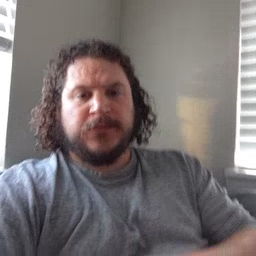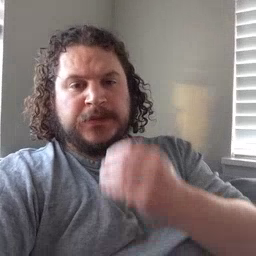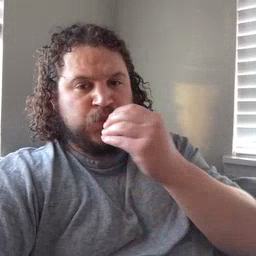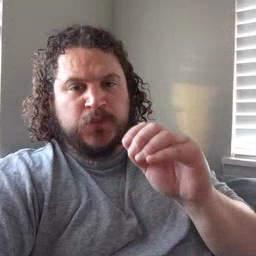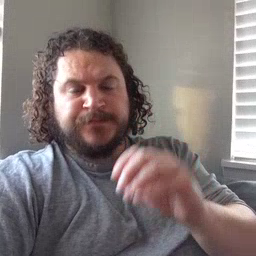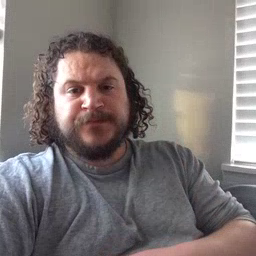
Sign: kiss